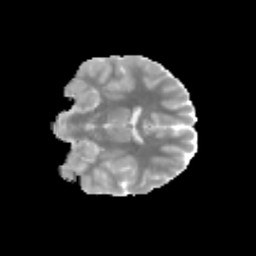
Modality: MD
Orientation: coronal
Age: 11
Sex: male
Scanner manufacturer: siemens
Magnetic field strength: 3 T
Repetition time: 3.8 s
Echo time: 0.07 s